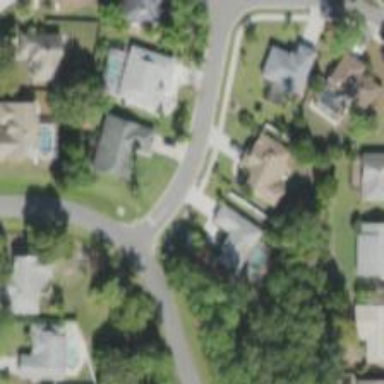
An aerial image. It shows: Residential road with sidewalk on the left.